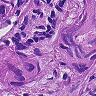
Metastatic tissue present: yes